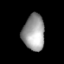
Tissue: lung
Cell type: Fibroblasts
Senescence score: 0.5605
Nuclear area (px): 772
Mean DAPI intensity: 156.706